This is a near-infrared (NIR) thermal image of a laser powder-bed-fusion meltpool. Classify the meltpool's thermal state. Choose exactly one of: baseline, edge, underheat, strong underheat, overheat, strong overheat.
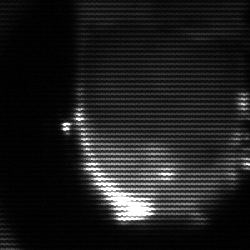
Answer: baseline